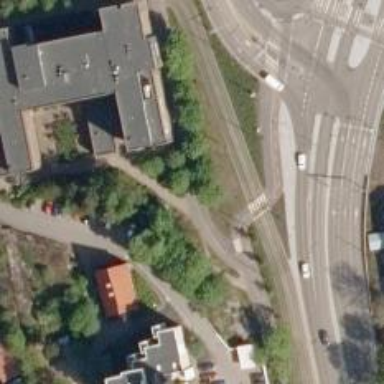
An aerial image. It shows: Asphalt footway.